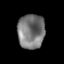
Tissue: prostate
Cell type: T cells
Senescence score: 0.3006
Nuclear area (px): 908
Mean DAPI intensity: 121.185